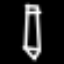
Label: pencil